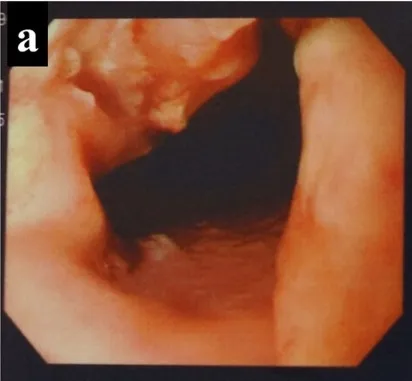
B: A barium esophagography also revealed an irregular stricture of the middle intrathoracic esophagus (white arrow).
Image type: endoscopy (gi_endoscopy)